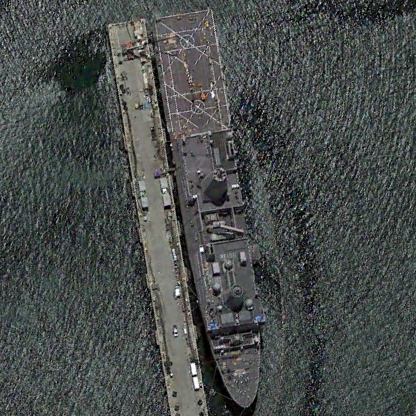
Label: combat